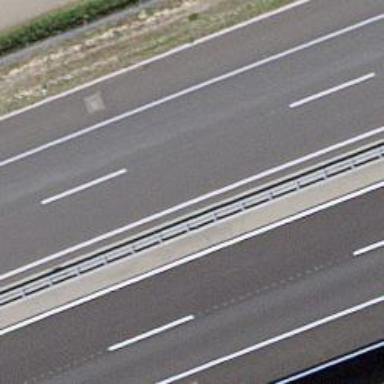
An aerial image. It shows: Asphalt motorway.